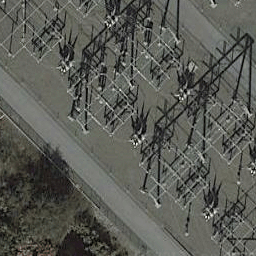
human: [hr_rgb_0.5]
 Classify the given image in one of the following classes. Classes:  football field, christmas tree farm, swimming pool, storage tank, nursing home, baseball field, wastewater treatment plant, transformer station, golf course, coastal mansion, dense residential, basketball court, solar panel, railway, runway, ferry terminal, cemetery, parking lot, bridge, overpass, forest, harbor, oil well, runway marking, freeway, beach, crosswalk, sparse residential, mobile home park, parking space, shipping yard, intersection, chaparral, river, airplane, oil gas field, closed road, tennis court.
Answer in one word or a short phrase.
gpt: transformer station